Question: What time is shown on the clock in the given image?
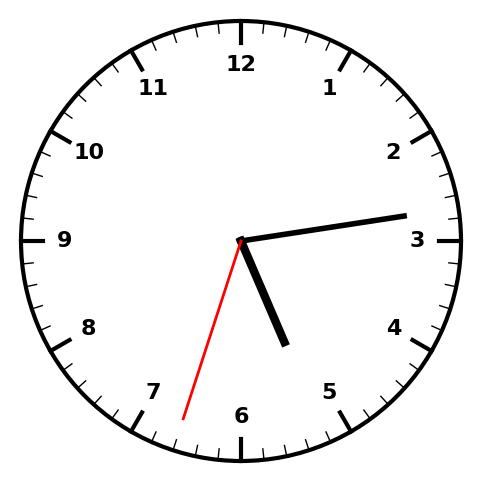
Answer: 05:13:33